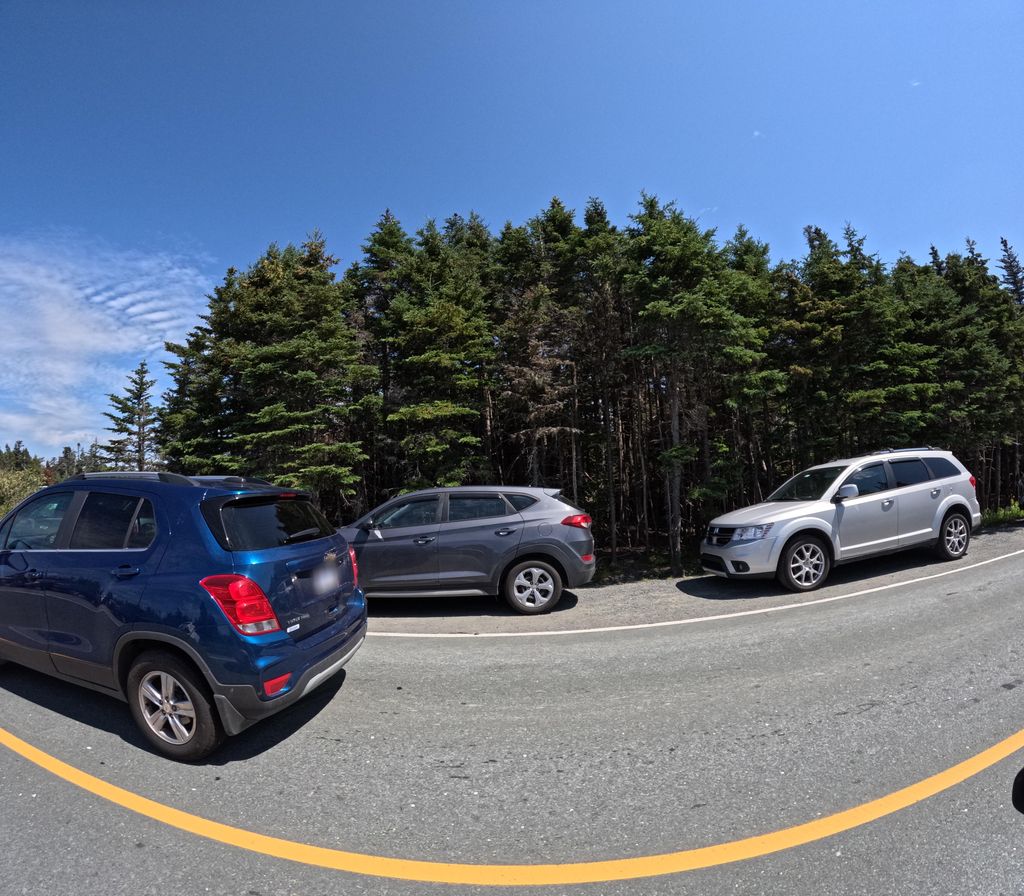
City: st_johns